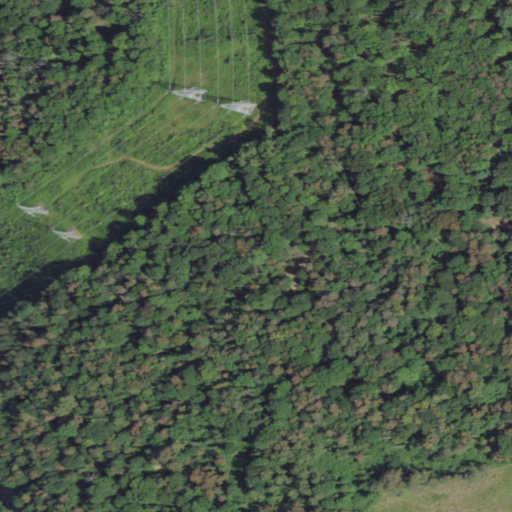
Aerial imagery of mountain in New York named Dennis Hill containing deciduous forest, woody wetlands, shrub, open development, pasture, and low intensity development